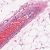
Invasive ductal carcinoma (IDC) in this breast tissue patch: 0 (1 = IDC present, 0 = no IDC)